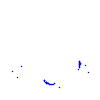
Particle: proton